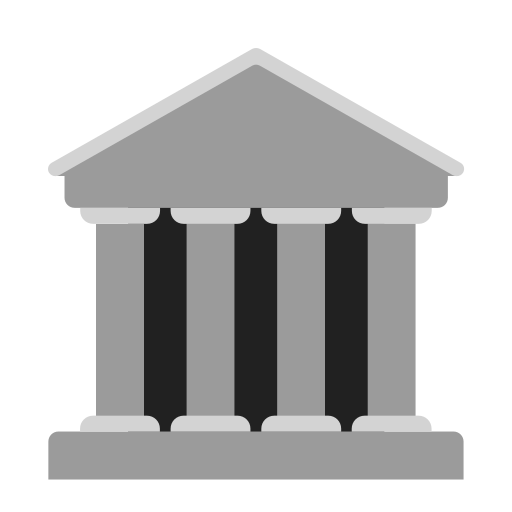
classical building flat